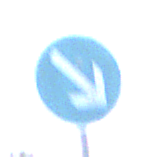
Verkehrszeichen: VorgeschriebeneVorbeifahrtRechts
Umgebung: Outdoor, Suburban
Tageszeit: SunriseSunset
Wetter: PartlyCloudy
Licht: Natural
Jahreszeit: Winter
Kontrast: MediumContrast